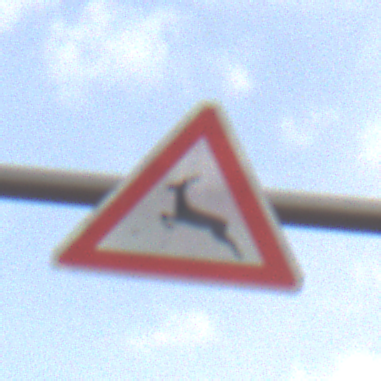
Verkehrszeichen: WildwechselRechts
Umgebung: Outdoor, Nature
Tageszeit: Midday
Wetter: PartlyCloudy
Licht: Natural
Jahreszeit: NotSpecified
Kontrast: LowContrast